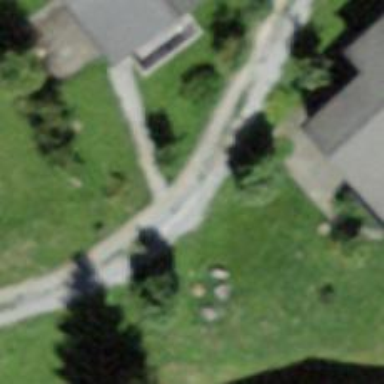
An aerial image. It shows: Residential road with unpaved surface.